Question: I am trying to download .docx file. I would download using HTTP connection. But link is not direct link. So I am using intent to open url in browser. Consequently, browser will download it.
'''
String url = "http://dev.businessinfo.uz/document/template/download/link/528b07d162135";
Intent i = new Intent(Intent.ACTION_VIEW);
i.setData(Uri.parse(url));
startActivity(i);
'''
Problem is file is downloaded in bin file extention which can not be opened by doc viewer application.

How to solve this problem?
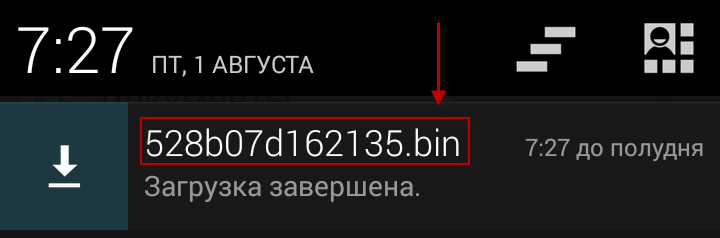
Answer: The problem is not in your code, it happens when you use native browser. At that time it downloads file in ".bin" file format.
So I recommend you to open android mobile google chrome browser while calling implicit intent for opening/choosing browser for downloading file
Here I'm giving you link for the problem of automatic extension conversion while downloading file in native android browser.
Reference link :
<URL>